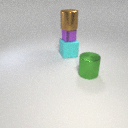
large cyan rubber cube below small purple metal cube